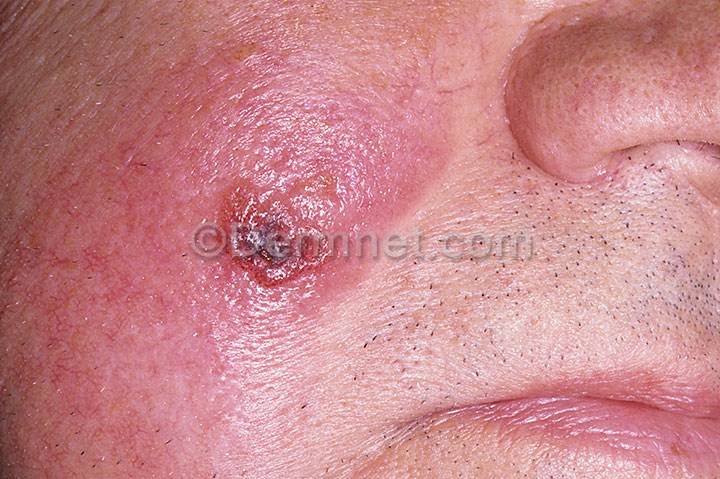
Disease: Warts Molluscum and other Viral Infections